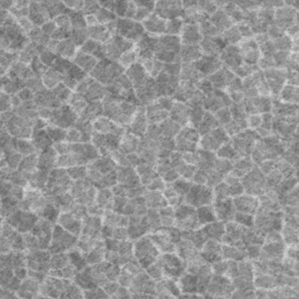
Label: frost